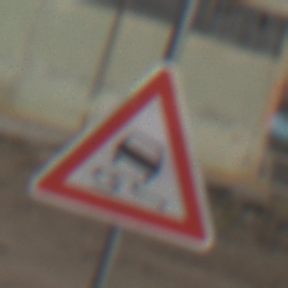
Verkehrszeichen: SchleuderOderRutschgefahr
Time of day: Midday
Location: Outdoor (Suburban)
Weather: PartlyCloudy
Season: NotSpecified
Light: Natural